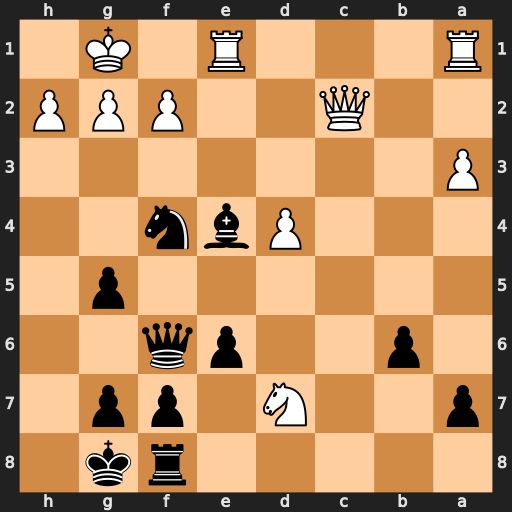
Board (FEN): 5rk1/p2N1pp1/1p2pq2/6p1/3Pbn2/P7/2Q2PPP/R3R1K1
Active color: b
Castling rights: -
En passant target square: -
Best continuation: Bxc2 Nxf6+ gxf6